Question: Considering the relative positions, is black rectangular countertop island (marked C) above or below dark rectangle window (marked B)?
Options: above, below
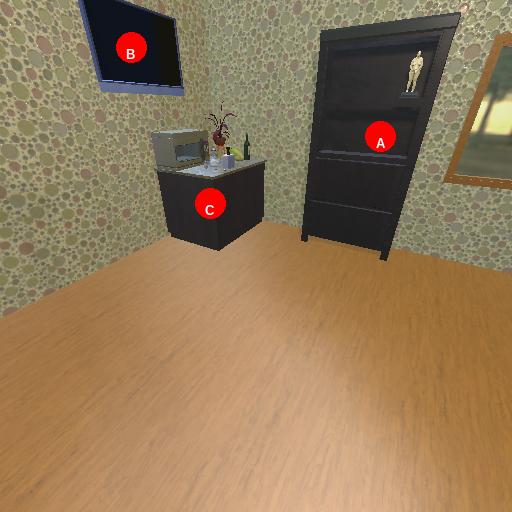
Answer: above